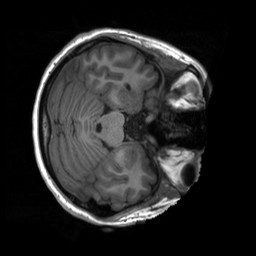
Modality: T1w
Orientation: axial
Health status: healthy
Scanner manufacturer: siemens
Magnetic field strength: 3 T
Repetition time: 2.3 s
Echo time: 0.00207 s